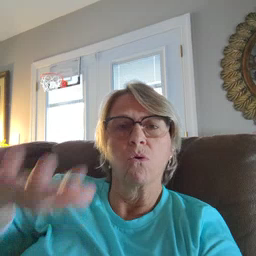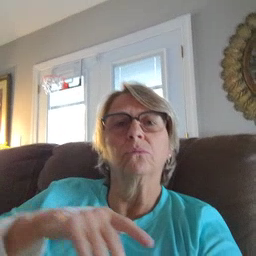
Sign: backyard